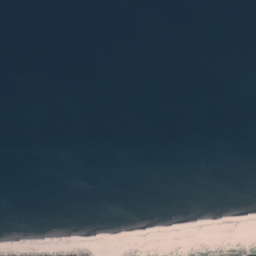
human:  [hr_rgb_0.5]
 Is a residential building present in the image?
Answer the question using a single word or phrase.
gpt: no

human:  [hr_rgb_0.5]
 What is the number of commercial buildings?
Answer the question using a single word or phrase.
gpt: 0

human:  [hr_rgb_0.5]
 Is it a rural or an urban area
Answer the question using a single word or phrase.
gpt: rural

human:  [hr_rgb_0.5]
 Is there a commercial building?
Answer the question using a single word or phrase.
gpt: no

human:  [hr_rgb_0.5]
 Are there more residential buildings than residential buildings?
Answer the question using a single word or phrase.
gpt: no

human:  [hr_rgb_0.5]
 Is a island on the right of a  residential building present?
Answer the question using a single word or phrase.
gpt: no

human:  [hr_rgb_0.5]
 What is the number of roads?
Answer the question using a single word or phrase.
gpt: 2

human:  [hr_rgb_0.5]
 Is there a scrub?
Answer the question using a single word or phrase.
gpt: yes

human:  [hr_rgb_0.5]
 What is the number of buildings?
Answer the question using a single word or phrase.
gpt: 2

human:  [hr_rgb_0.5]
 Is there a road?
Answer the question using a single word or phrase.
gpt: yes

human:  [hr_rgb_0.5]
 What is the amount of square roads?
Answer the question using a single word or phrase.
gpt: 0

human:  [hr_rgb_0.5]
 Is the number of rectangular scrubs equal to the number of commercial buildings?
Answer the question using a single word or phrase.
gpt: yes

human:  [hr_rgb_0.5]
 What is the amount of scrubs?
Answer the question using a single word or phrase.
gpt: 1

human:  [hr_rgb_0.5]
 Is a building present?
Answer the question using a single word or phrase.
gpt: yes

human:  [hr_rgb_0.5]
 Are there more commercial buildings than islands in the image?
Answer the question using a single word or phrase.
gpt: no

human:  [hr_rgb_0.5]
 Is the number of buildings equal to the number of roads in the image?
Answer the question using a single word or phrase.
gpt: yes

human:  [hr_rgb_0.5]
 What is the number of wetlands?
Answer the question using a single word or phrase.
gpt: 1

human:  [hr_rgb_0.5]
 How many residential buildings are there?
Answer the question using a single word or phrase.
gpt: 0

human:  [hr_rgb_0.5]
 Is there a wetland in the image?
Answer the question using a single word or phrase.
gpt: yes

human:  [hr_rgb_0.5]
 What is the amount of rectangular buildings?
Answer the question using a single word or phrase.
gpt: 2

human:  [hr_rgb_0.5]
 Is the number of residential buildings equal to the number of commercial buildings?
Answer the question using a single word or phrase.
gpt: yes

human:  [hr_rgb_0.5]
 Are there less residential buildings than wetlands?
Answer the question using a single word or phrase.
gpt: yes

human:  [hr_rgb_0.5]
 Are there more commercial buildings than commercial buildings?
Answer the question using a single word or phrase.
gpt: no

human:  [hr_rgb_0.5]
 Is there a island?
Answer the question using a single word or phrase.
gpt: yes

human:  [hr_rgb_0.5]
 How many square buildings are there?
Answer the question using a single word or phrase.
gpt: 0

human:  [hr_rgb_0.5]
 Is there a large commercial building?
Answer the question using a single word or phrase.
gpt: no

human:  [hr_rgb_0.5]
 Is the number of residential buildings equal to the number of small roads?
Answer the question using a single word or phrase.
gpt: no

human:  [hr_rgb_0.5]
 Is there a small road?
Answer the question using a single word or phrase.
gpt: yes

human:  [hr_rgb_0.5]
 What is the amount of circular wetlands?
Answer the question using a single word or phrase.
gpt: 0

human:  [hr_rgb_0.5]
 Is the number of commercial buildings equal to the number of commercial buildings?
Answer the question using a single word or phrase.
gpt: yes

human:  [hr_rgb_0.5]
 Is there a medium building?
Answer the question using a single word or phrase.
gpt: no

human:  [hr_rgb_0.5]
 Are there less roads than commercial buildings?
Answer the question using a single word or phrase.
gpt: no

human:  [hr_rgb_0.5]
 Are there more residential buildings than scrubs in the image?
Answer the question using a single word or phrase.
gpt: no

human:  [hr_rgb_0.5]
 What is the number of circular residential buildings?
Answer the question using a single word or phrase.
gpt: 0

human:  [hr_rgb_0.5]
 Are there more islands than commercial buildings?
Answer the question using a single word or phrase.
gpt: yes

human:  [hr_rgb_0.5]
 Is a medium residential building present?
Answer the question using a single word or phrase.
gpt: no

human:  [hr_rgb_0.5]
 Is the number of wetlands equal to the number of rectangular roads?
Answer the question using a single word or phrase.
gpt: no

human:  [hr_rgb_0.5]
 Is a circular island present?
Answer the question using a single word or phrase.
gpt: no

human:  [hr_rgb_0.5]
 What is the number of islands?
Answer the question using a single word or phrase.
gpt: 1

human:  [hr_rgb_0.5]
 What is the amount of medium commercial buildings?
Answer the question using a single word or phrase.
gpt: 0

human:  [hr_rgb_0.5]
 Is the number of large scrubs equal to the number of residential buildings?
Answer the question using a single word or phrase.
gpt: no

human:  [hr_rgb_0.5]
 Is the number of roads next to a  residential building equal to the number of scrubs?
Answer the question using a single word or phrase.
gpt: no

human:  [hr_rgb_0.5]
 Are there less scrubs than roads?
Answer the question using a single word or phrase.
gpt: yes

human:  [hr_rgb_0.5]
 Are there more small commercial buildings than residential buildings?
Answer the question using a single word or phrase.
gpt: no

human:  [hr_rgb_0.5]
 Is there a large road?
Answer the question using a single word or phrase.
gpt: no

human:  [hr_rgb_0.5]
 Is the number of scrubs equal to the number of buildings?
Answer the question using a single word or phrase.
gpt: no

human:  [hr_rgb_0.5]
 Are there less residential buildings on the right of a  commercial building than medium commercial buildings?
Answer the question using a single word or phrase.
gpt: no

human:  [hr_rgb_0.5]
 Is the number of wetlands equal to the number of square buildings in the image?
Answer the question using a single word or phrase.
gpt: no

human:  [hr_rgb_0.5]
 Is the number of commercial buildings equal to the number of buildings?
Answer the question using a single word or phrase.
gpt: no

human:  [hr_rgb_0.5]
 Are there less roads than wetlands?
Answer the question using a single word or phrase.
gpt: no

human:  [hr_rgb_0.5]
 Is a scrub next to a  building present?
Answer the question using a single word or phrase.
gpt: yes

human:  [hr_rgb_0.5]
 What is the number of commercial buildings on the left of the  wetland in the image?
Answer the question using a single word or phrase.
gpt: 0

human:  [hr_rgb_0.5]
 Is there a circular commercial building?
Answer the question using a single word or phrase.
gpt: no

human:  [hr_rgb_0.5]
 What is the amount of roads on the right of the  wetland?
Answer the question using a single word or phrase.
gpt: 1

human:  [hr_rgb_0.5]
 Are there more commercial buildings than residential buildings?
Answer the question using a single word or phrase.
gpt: no

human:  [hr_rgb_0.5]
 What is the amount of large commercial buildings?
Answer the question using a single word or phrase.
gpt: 0

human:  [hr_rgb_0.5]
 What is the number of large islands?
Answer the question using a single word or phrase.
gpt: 1

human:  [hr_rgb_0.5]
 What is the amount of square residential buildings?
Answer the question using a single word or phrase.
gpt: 0

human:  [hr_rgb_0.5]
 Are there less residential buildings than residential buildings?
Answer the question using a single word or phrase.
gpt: no

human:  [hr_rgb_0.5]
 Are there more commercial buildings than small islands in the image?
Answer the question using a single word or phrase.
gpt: no

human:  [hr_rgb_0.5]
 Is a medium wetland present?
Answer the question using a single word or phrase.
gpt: no

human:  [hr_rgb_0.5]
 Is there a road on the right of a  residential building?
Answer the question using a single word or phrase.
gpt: no

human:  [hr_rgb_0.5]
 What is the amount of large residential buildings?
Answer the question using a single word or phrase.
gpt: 0

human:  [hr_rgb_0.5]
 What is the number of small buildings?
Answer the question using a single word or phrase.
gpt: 2